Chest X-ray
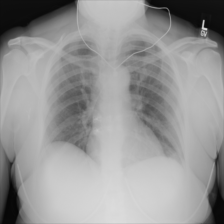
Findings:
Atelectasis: negative
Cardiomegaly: negative
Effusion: negative
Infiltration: negative
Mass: negative
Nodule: negative
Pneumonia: negative
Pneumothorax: negative
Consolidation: negative
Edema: negative
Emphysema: negative
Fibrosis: negative
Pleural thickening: negative
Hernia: negative